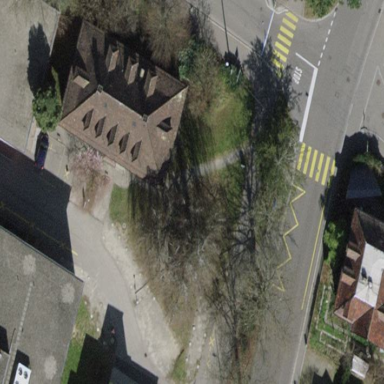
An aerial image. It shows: Hospital building.